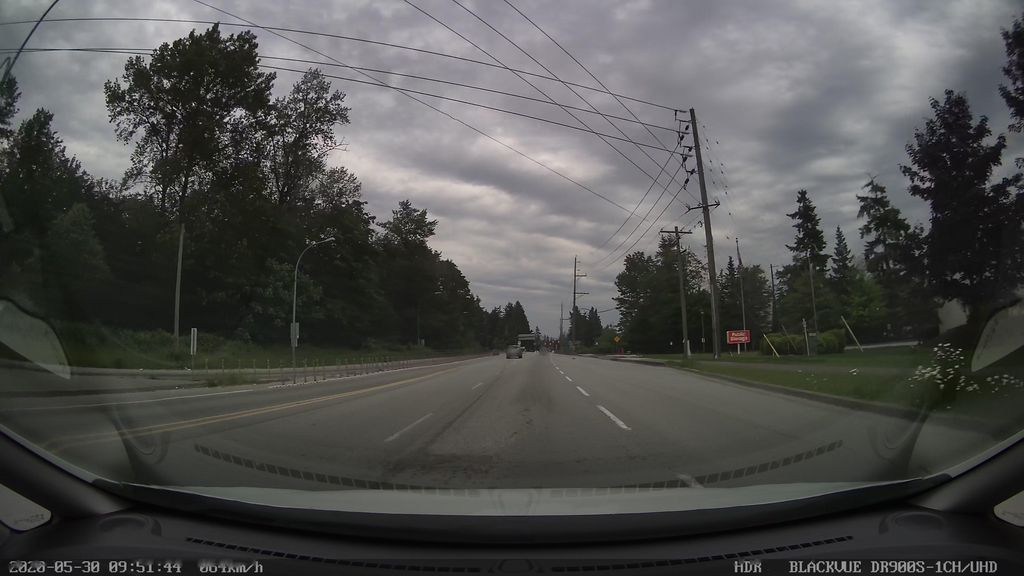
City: vancouver